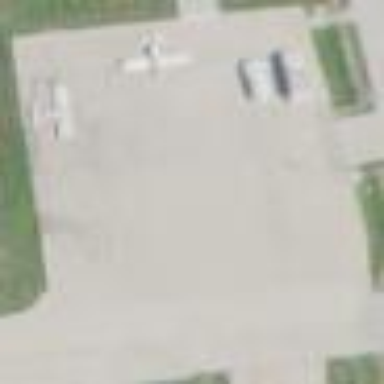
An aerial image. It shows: Apron at the airport.